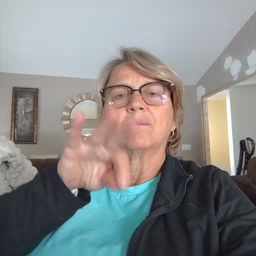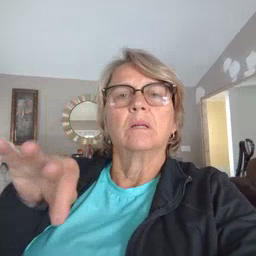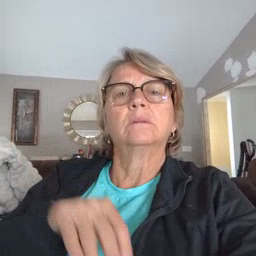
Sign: frenchfries